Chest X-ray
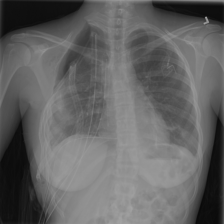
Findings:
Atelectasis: negative
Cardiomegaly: negative
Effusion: negative
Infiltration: positive
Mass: negative
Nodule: negative
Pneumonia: negative
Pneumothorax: positive
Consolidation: negative
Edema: negative
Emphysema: positive
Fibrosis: negative
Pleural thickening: negative
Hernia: negative